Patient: sex F, age 41
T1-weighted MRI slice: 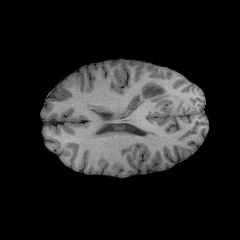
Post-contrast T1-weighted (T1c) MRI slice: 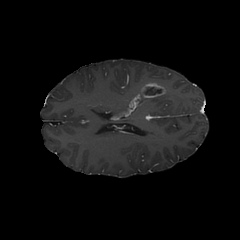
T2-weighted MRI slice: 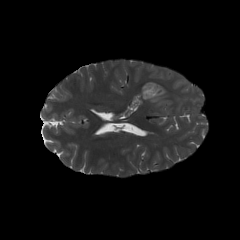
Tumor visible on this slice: yes
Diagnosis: Glioblastoma, IDH-wildtype
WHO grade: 4